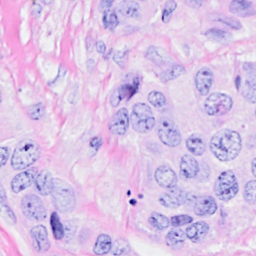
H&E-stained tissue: Breast